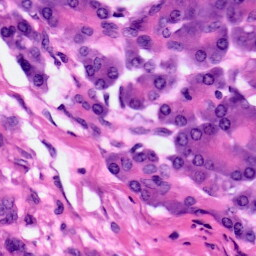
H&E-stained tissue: Pancreatic